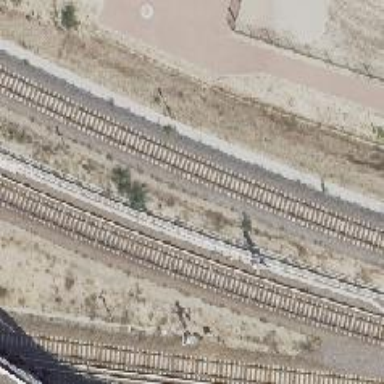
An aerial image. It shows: Solitary milestone along the railway.